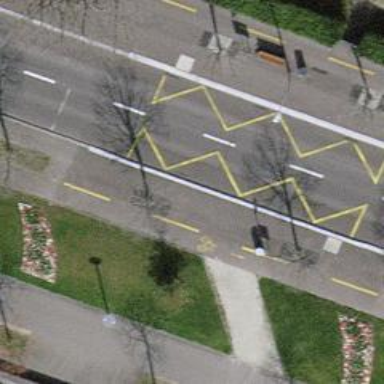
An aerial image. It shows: Bus stop with platform for public transport.